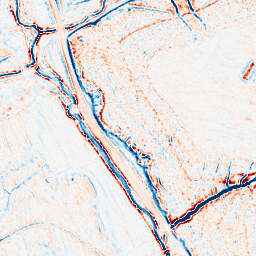
Category: edge_preserving
Decomposition family: bilateral
Decomposition parameters: d: 9
sigma_color: 150
sigma_space: 150
Upsampling method: sinc_blackman
Upsampling parameters: scale: 2
kernel_size: 8
Upsampling scale: 2